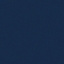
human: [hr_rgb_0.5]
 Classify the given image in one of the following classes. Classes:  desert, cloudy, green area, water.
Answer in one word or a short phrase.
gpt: water